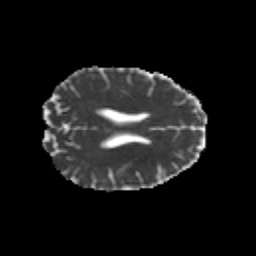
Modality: MD
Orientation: axial
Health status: healthy
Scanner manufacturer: philips
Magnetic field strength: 3 T
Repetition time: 6.964 s
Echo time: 0.092 s